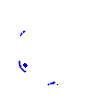
Particle: kaon